Question: The picture describes a maze problem, where green is the starting position and red is the end point. Find the length of the shortest path.
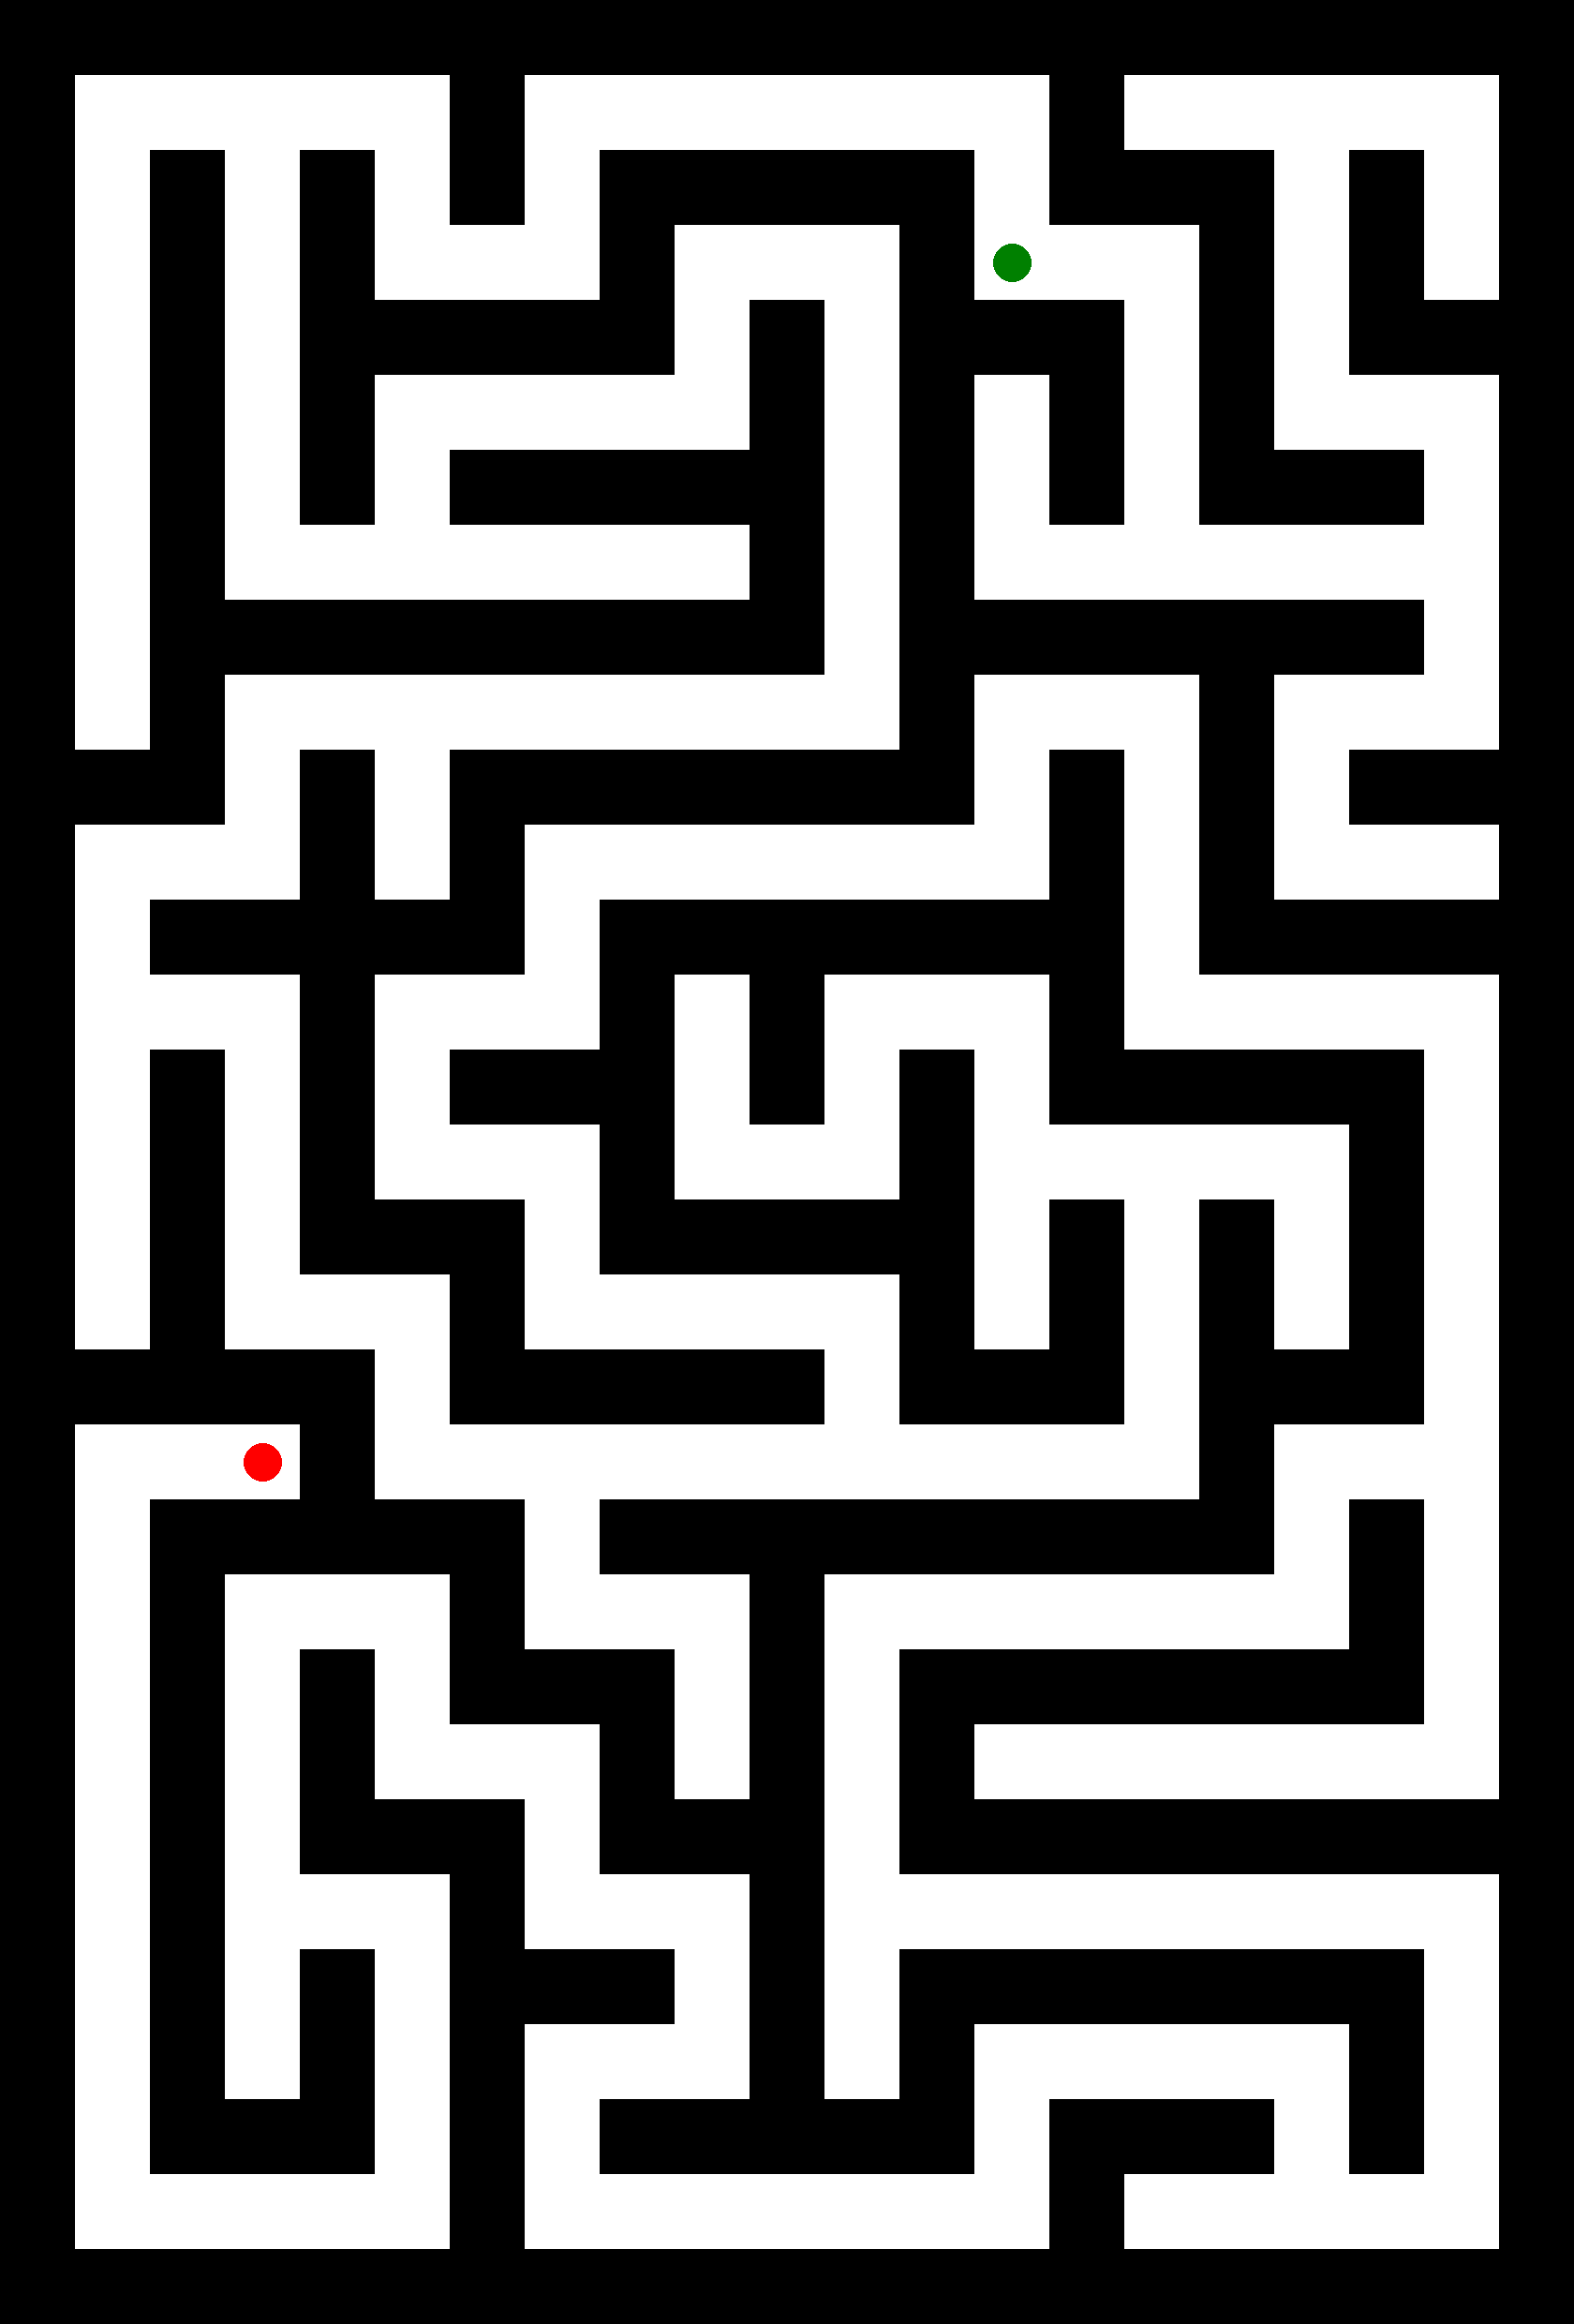
Answer: 194